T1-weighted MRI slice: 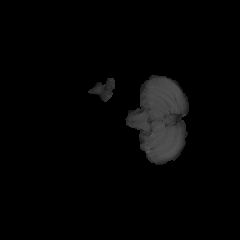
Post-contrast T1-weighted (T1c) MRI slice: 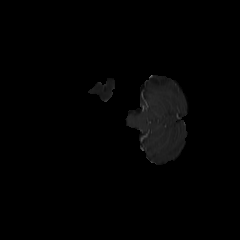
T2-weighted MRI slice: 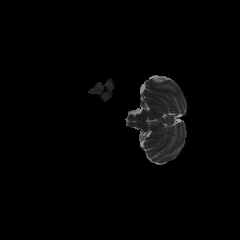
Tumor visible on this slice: no